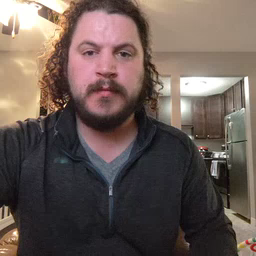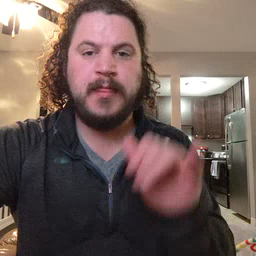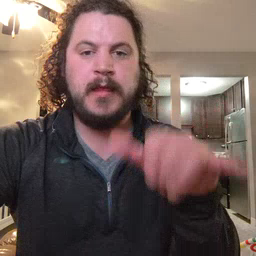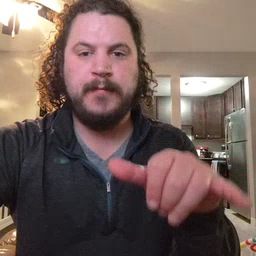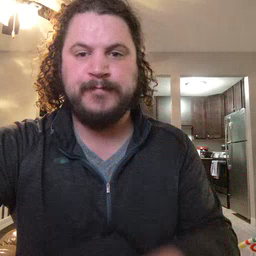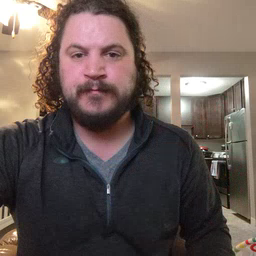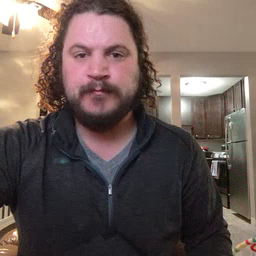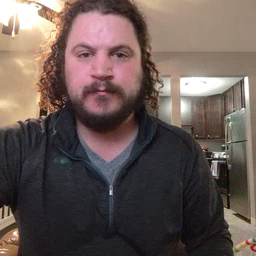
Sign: that